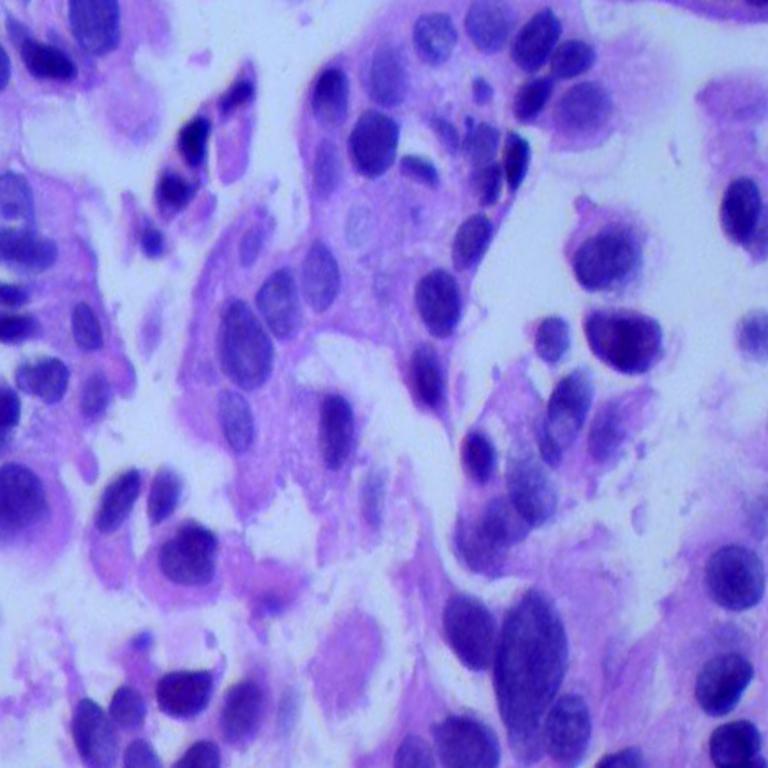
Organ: lung
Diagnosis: adenocarcinomas